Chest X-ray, PA view. Patient: 75 years old, sex M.
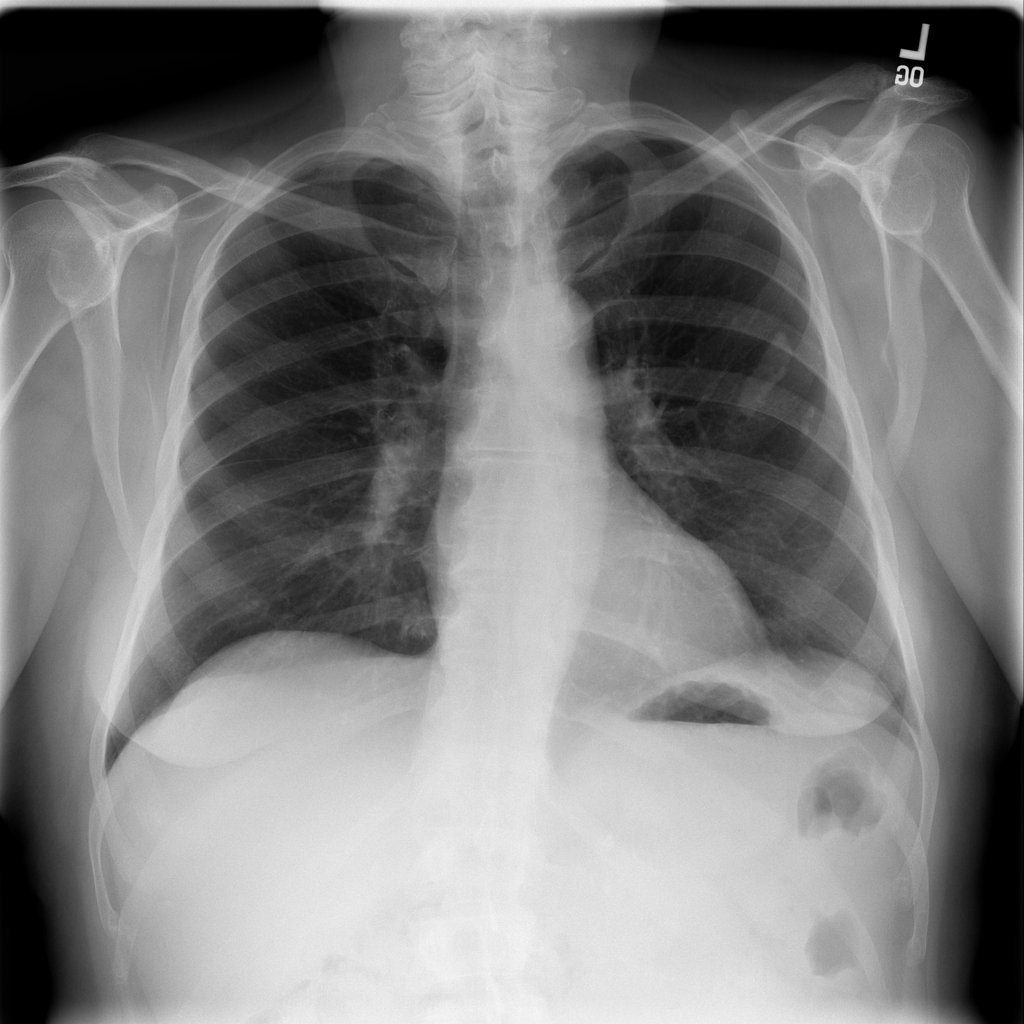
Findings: No Finding